Question: I want to make the effect like, after click the box, the box disappeared after expanding its both top and bottom, I did some work, but expends only on bottom. and the effects not quite good, I'd like to make the box bigger. <URL> if someone could help me out? thanks

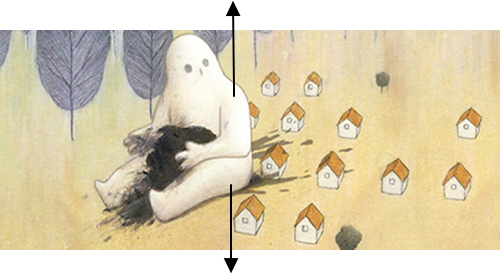
Answer: Check this : <URL>
'''
$('#videoimg').click(function(){
$(this).fadeOut('slow');
$('#color')
.css({
top: ($(this).offset().top + $(this).height()/2) + 'px',
height: 0
})
.animate({
// the hard-coded "9" you see below is half of the
// difference between the final heights of the 2 divs == (300-282)/2.
// Given here so as to have the color div expand out
// equally at top and bottom
top: ($(this).offset().top - 9) + 'px',
height: '300px'
}, 'slow');
})
'''